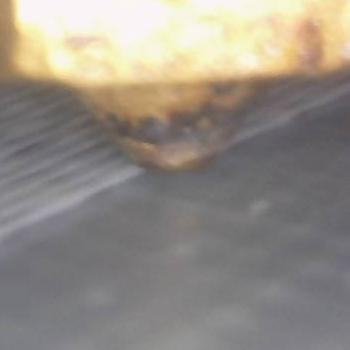
Flow rate: 35%